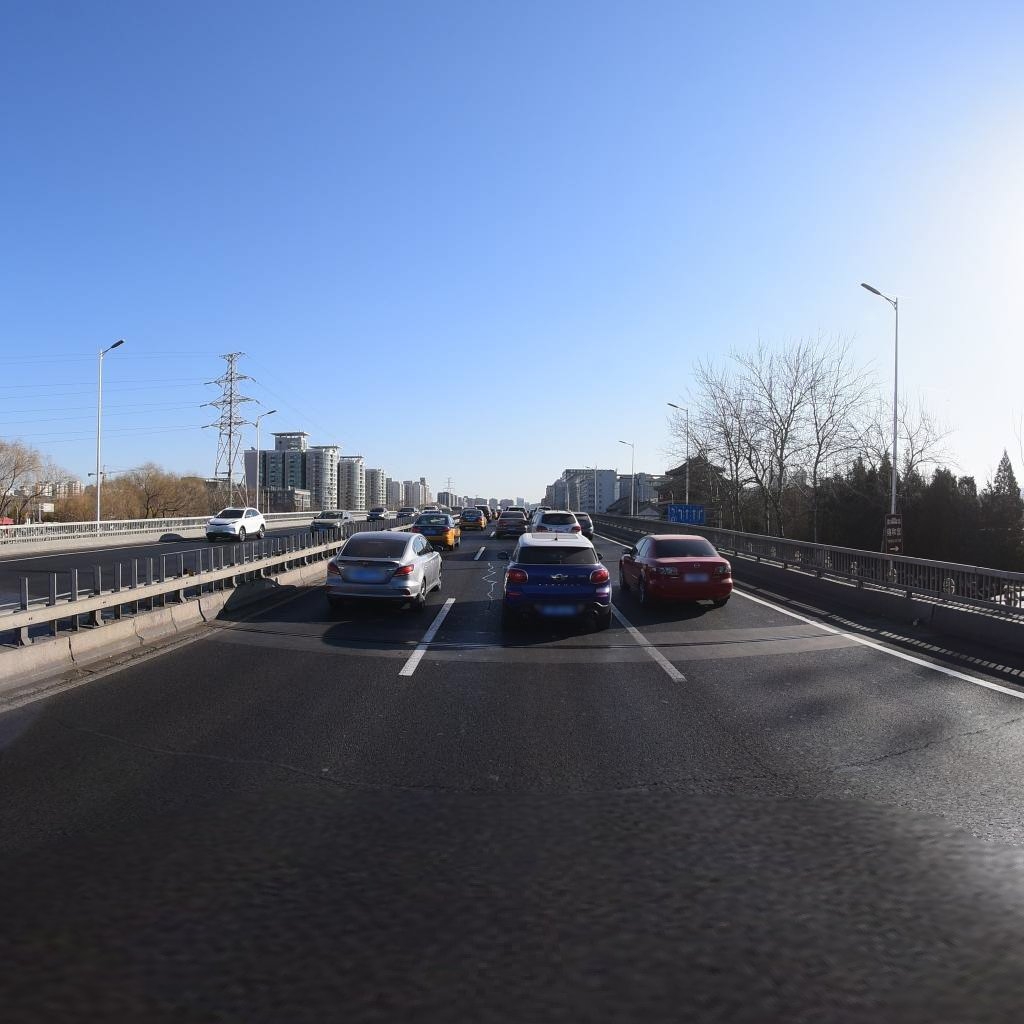
Region: Dongcheng
Road damage annotations: longitudinal patch, transverse crack, longitudinal crack